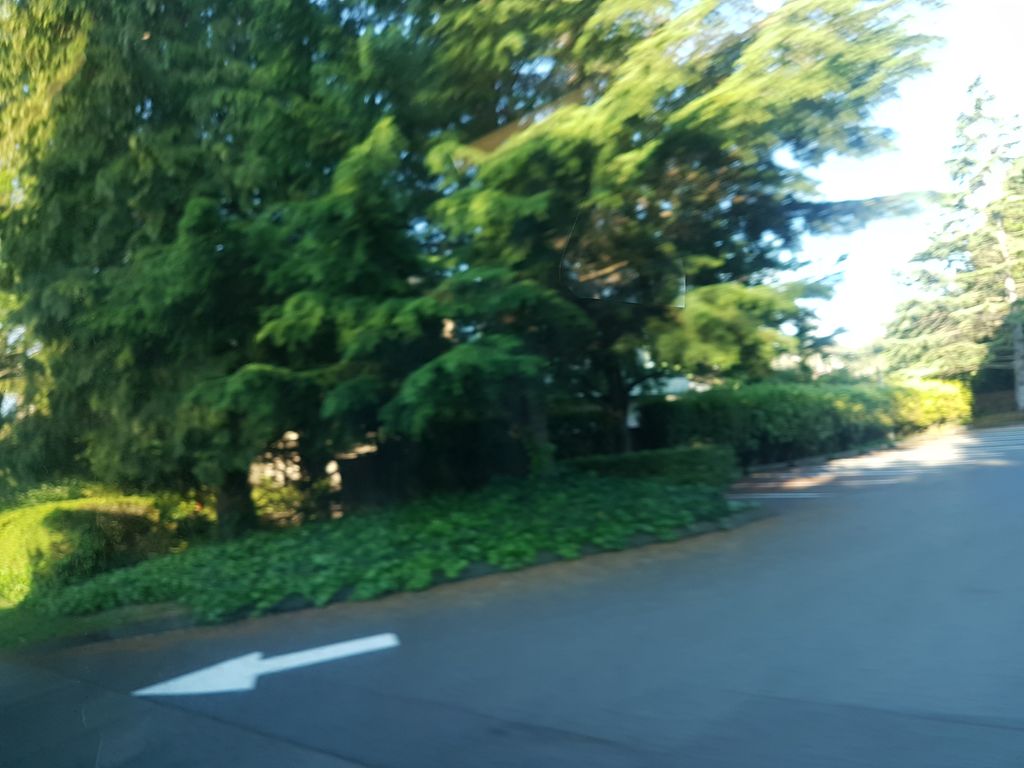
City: victoria